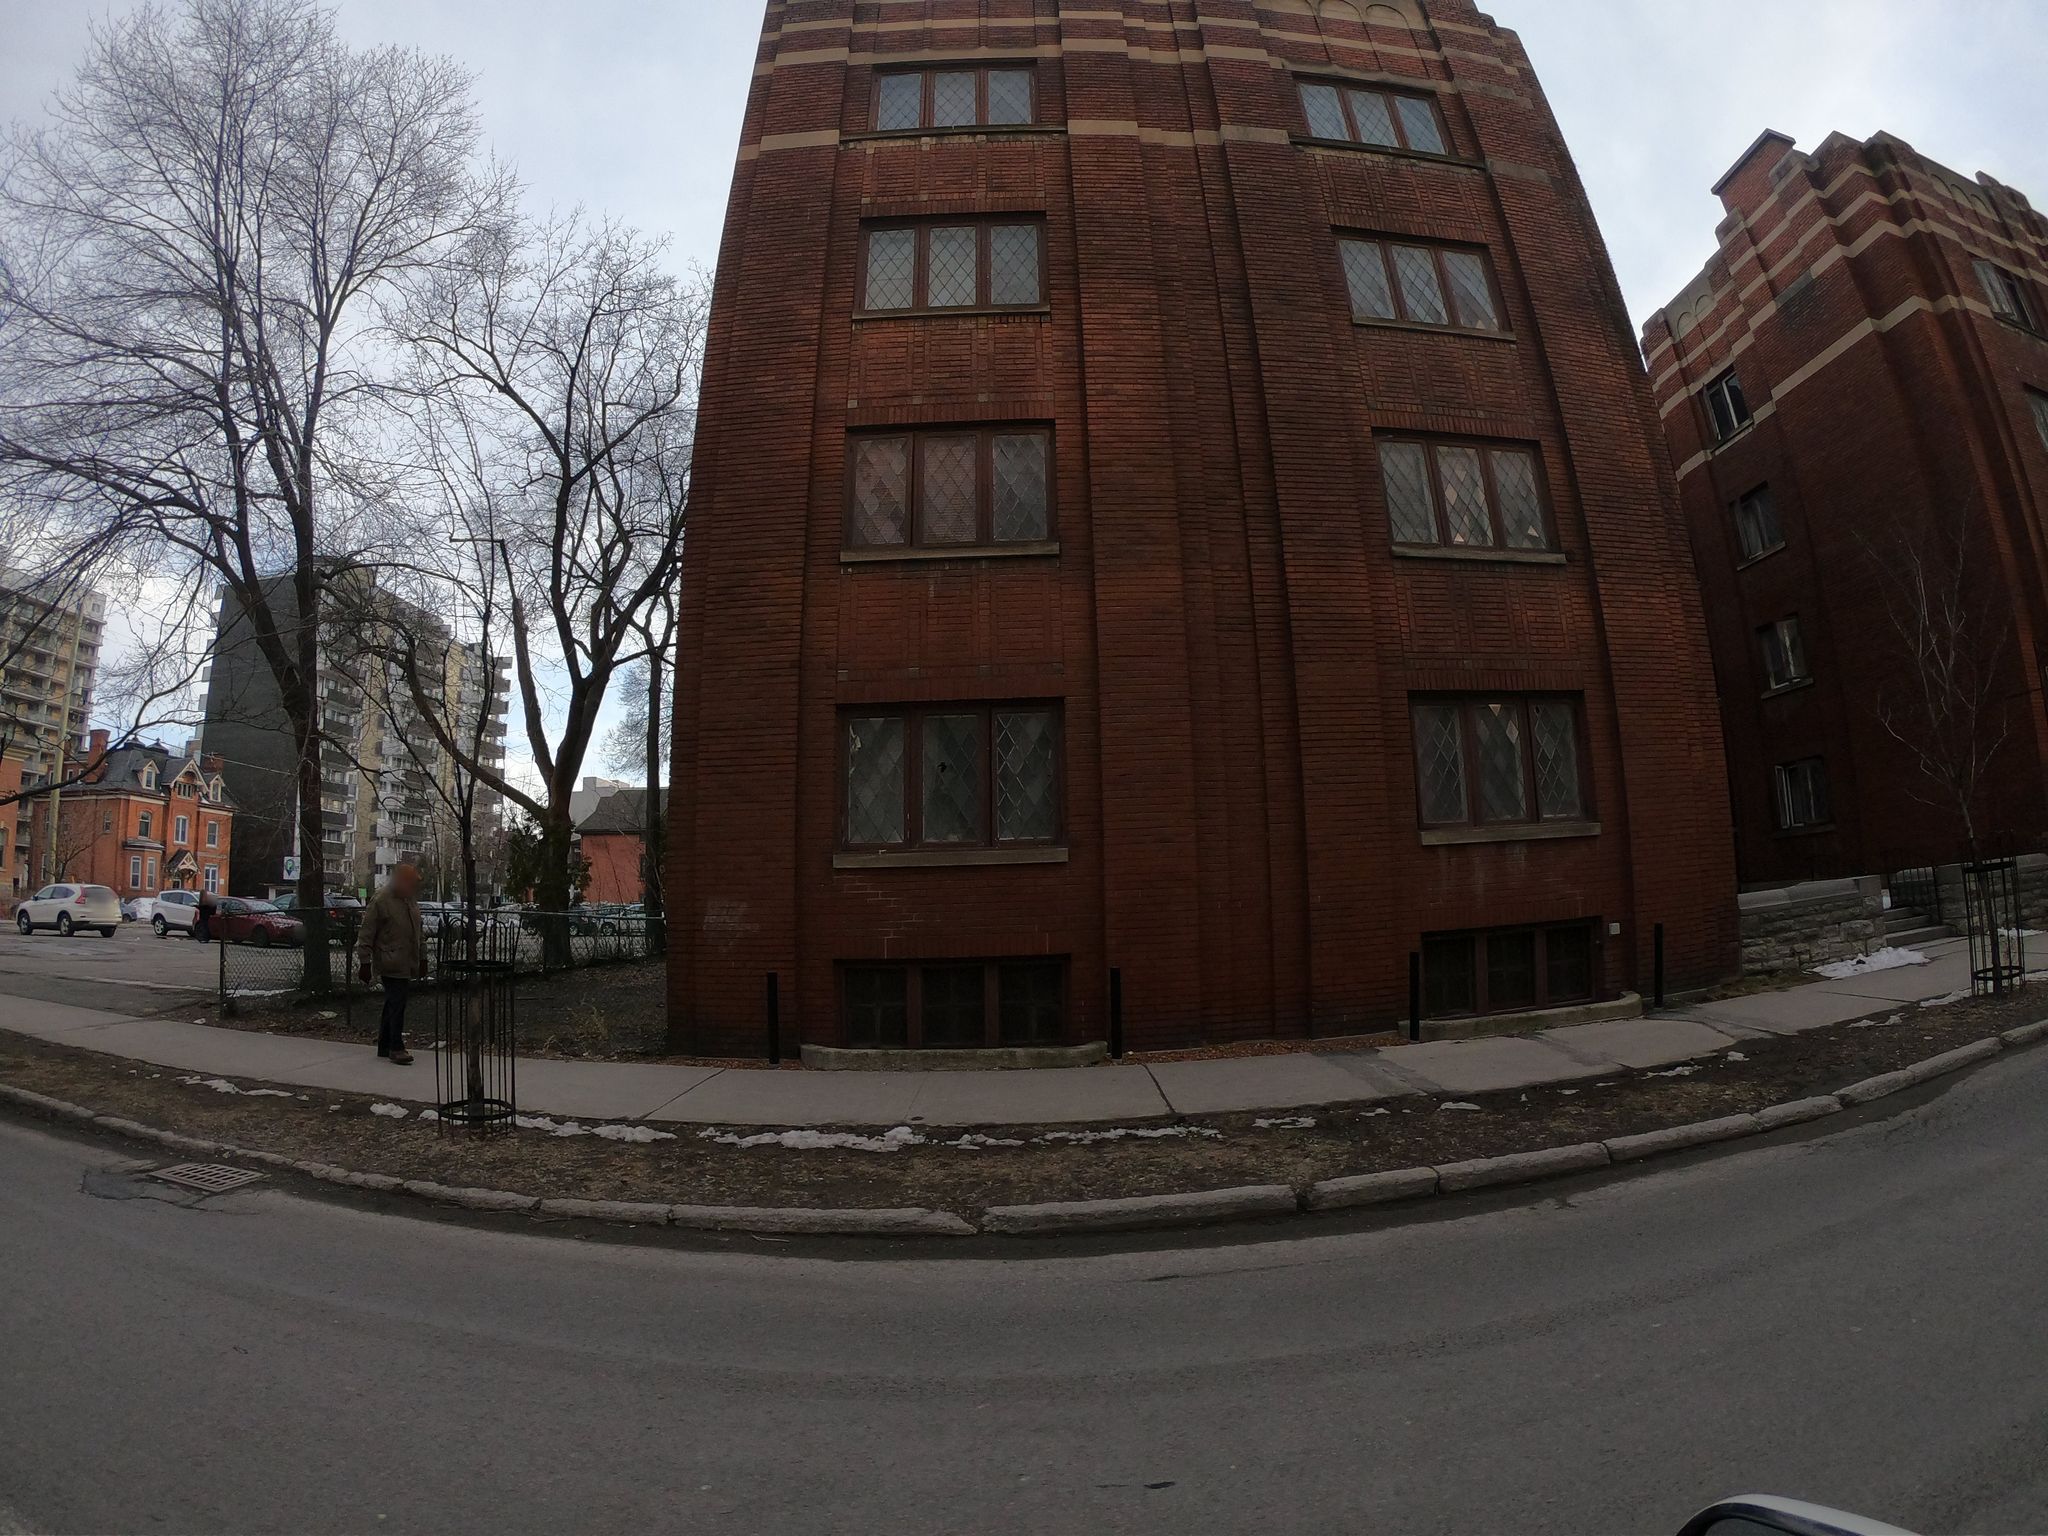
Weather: snowy
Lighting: day
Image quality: good
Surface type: driving surface
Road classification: secondary
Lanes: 3
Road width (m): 1.5
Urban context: urban centre
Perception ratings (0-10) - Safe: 5.66, Lively: 8.81, Beautiful: 3.7, Boring: 5.27, Depressing: 3.02, Wealthy: 4.61